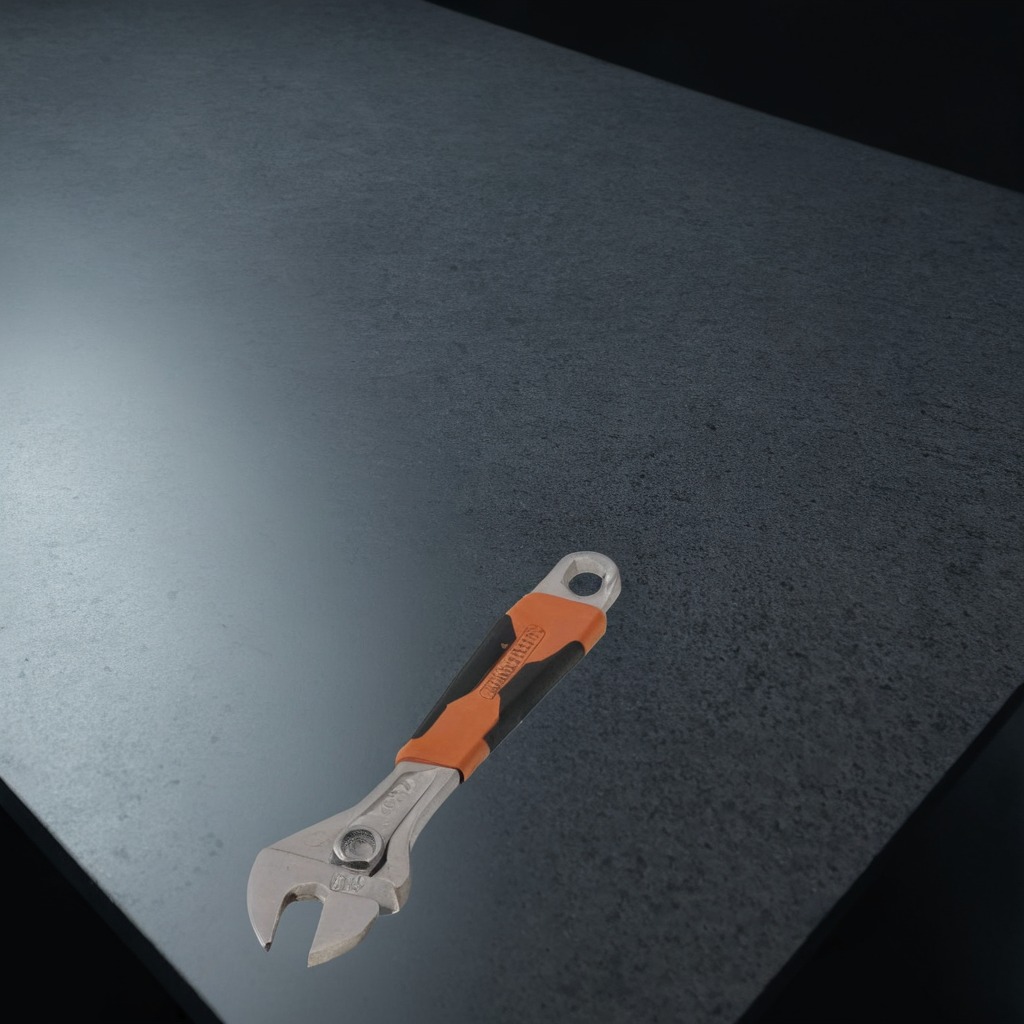
A wrench is lying on a clean granite table inside a workshop at night dim ambient light soft shadows worn but